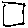
Label: square